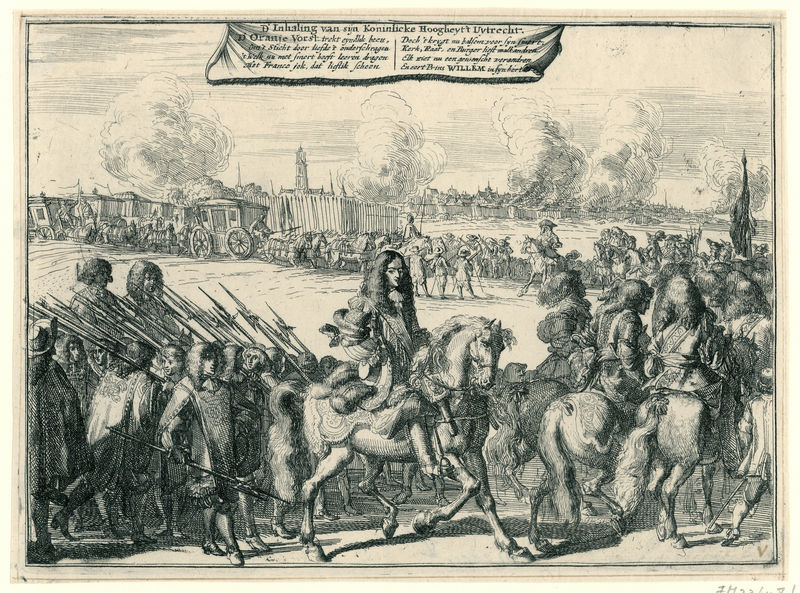
Titel: Aankomst van prins Willem III te Utrecht in april 1674
Künstler: Johannes Jacobsz van den Aveele
Standort: Amsterdam
Institution: Rijksmuseum
Schlagwörter: crowd, king, men, people, soldier, soldiers, white, black, gray, grey, smoke, horses, man, death, armor, noble, drawing, army, line, battle, french, revolution, flag, town, parade, procession, war, carriage, horse, wagon, travel, riding, shadows, dutch, holland, spears, carriages, words, wig, weapon, guns, seige, general, journey, wagons, rein, saddle, weapons, axe, nobleman, javelin, generals, halberd, crusade, willem, troops, bayonets, march, shields, marching, was, nobel, pillaging, chain mail, caravans, eskimos, wagon train, convoy, croaw, hooghey, dutchmen